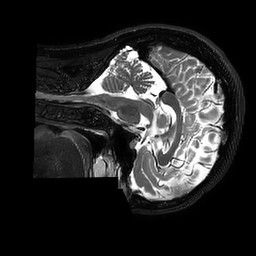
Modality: T2w
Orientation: sagittal
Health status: ill
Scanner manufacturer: philips
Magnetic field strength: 3 T
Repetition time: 2.5 s
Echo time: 0.331 s